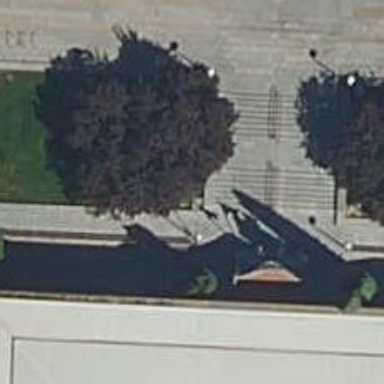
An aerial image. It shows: Paved steps on the road.